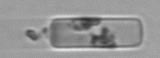
Label: Guinardia_delicatula